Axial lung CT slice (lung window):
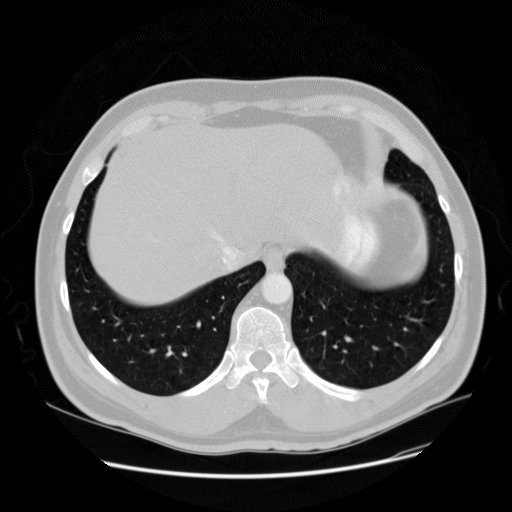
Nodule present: no